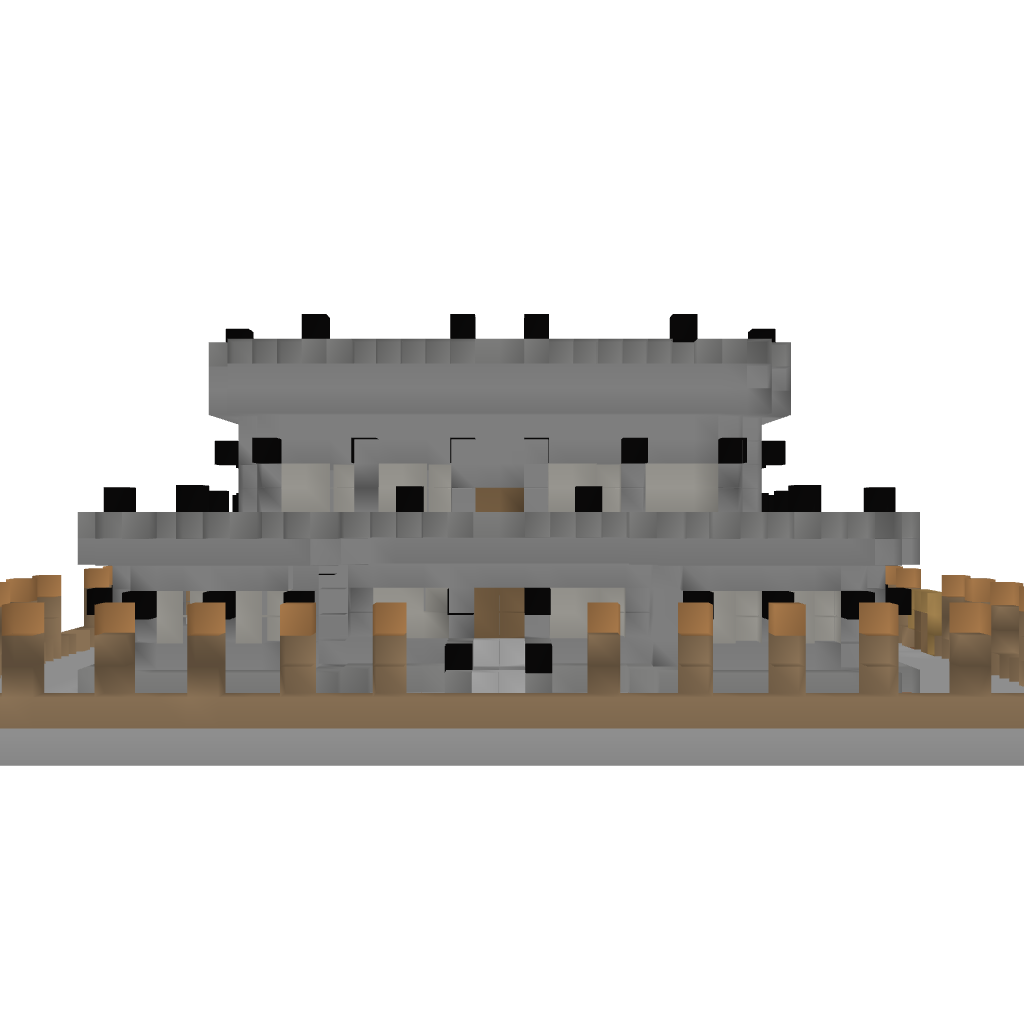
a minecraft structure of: big castle house